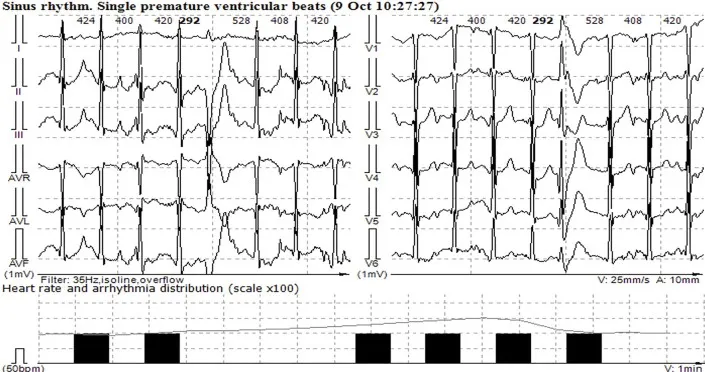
Single monomorphic ventricular ectopic complexes during and at the peak of stress echocardiography.
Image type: electrography (emg)